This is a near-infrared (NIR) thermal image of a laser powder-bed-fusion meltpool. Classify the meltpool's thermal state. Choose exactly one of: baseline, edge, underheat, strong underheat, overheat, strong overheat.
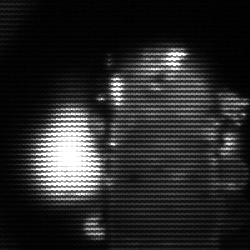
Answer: strong underheat